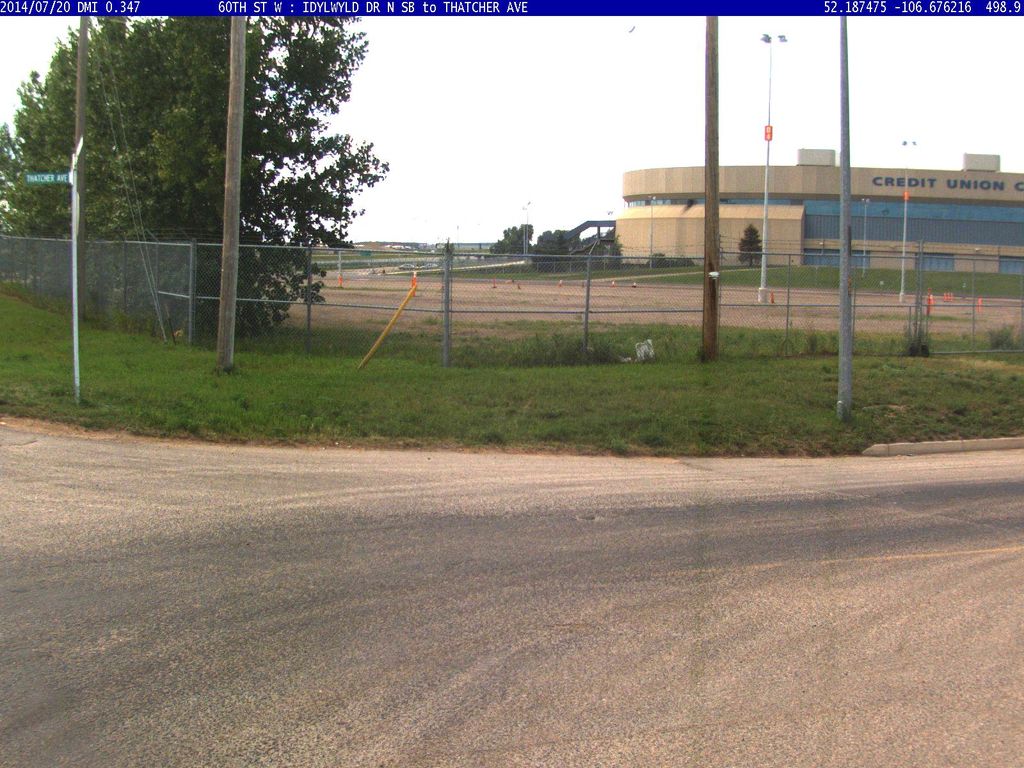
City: saskatoon